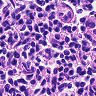
Metastatic tissue present: no